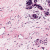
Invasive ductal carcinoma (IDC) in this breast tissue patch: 0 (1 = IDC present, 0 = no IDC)